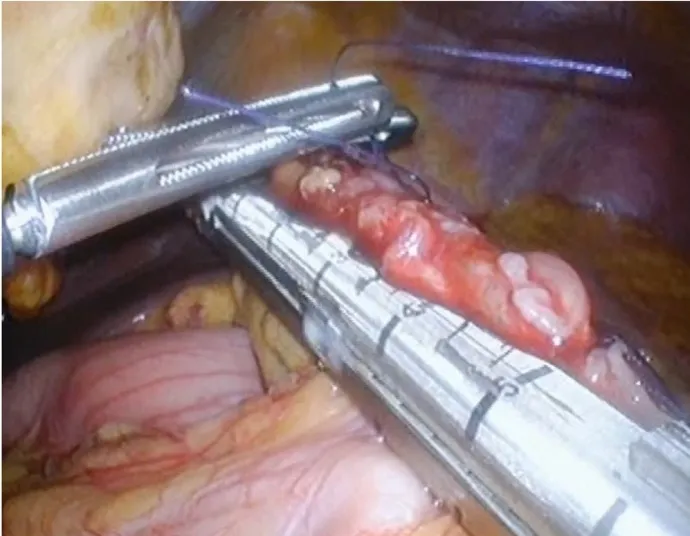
D. Enterotomy findings during laparotomy. The enterotomy site is closed with a linear stapler by using the intraabdominal sutures as a guide.
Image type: medical_photograph (other_medical_photograph)